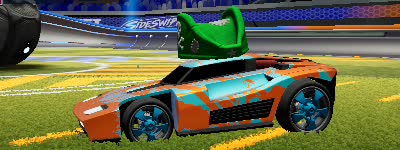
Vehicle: breakout